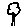
Label: tree